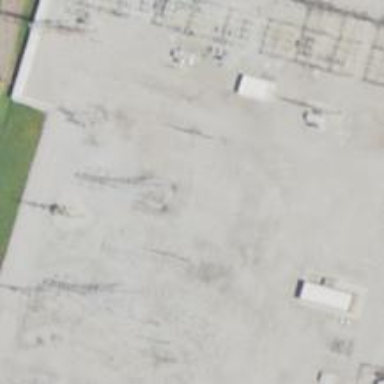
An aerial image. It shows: H-frame power pole design.